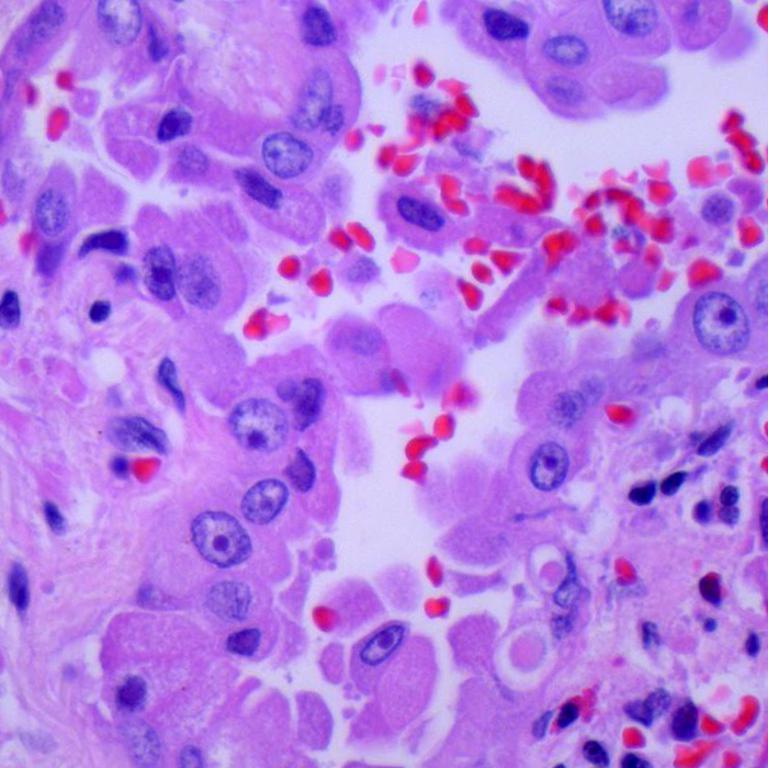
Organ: lung
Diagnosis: adenocarcinomas